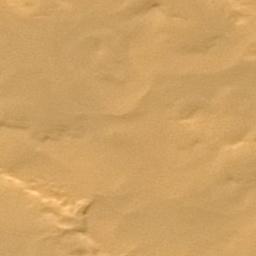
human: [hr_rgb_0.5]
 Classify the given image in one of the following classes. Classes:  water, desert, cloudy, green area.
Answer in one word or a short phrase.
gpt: desert